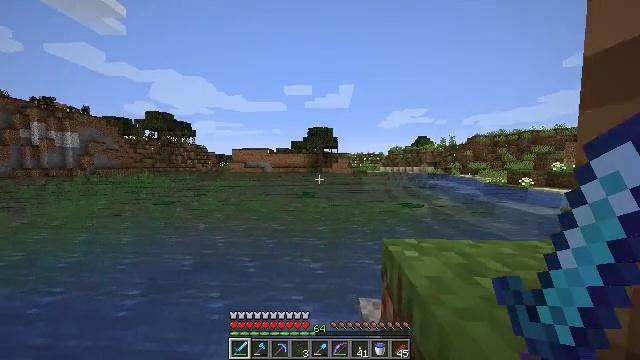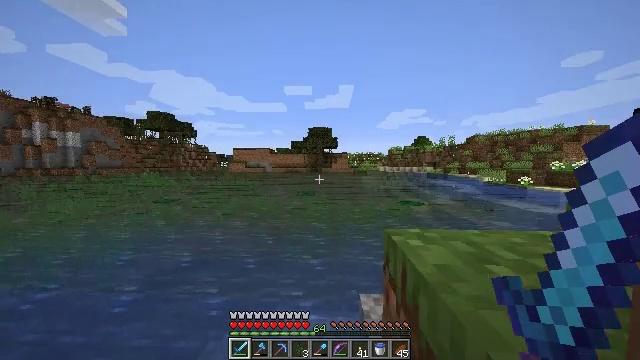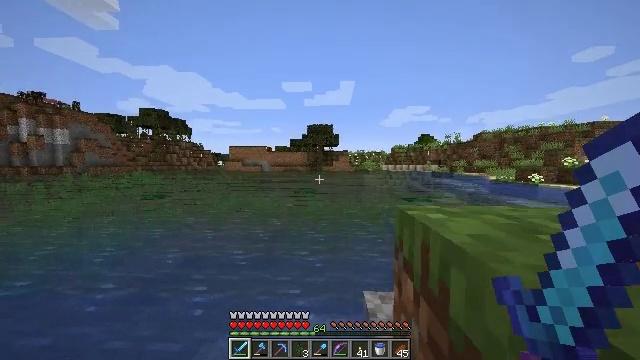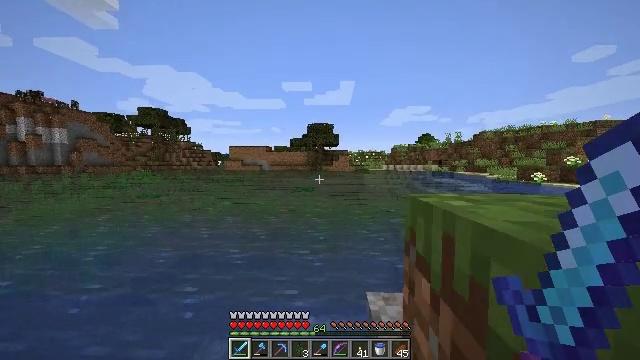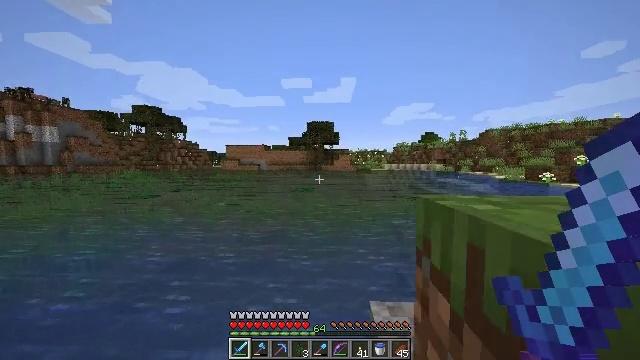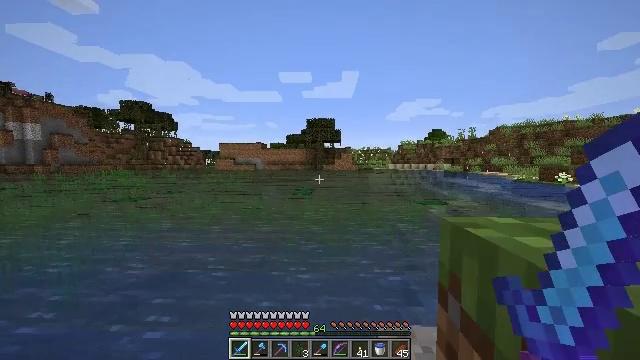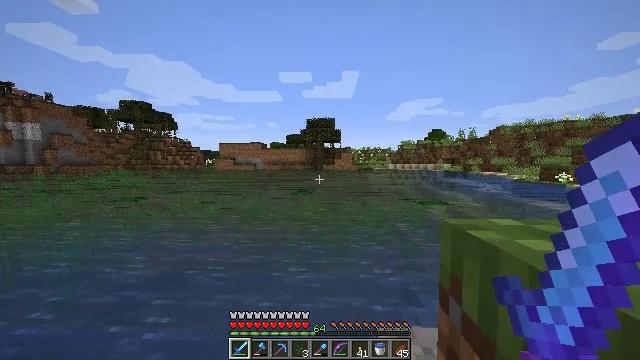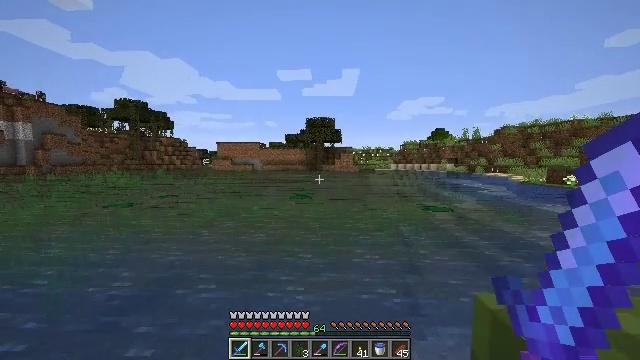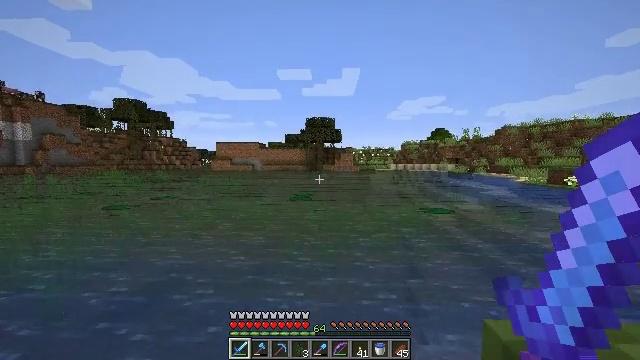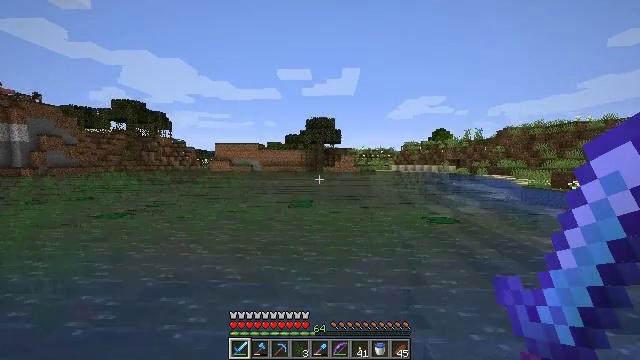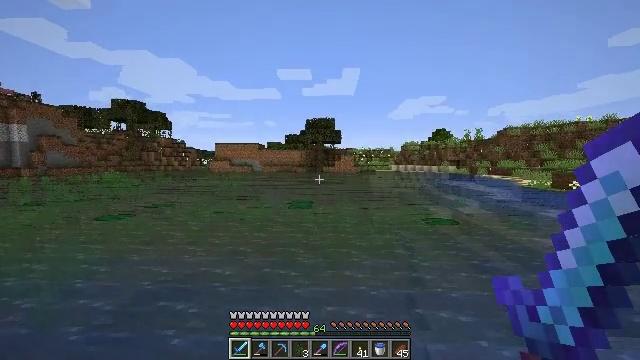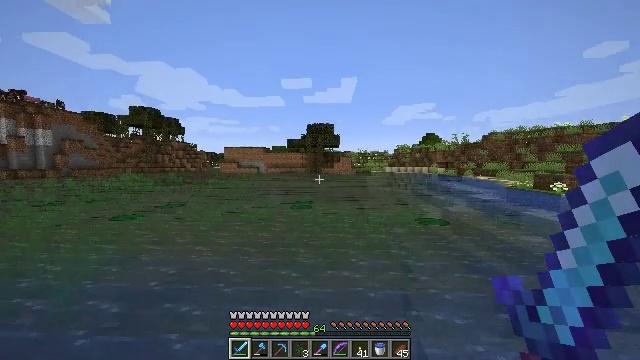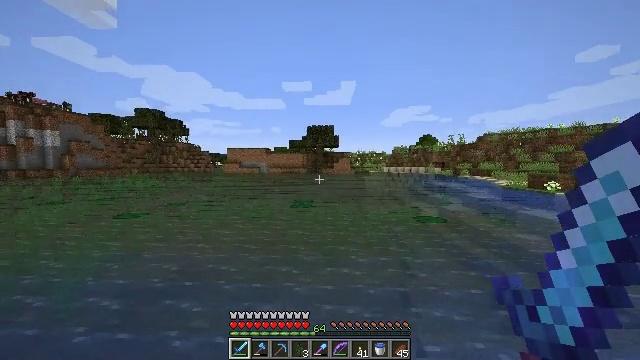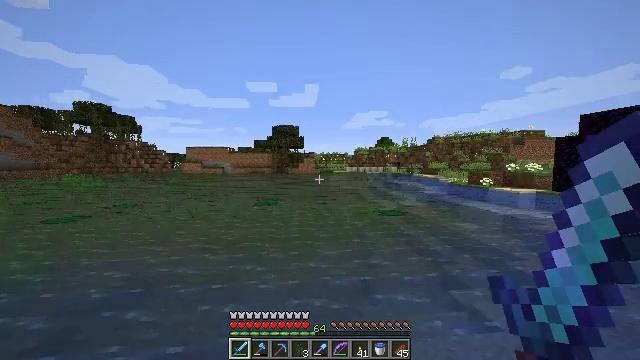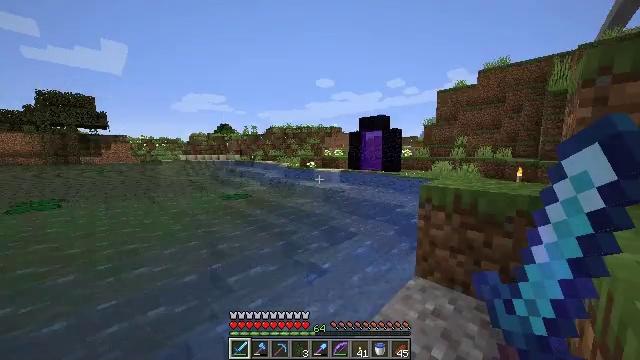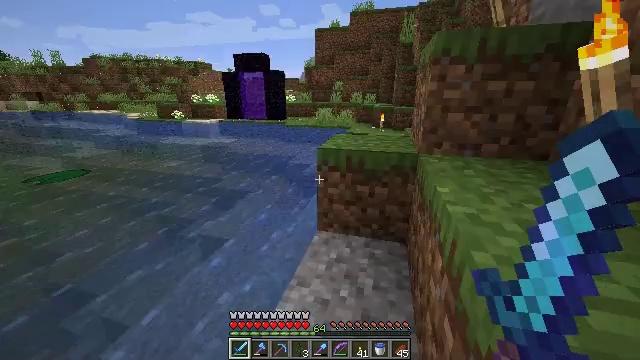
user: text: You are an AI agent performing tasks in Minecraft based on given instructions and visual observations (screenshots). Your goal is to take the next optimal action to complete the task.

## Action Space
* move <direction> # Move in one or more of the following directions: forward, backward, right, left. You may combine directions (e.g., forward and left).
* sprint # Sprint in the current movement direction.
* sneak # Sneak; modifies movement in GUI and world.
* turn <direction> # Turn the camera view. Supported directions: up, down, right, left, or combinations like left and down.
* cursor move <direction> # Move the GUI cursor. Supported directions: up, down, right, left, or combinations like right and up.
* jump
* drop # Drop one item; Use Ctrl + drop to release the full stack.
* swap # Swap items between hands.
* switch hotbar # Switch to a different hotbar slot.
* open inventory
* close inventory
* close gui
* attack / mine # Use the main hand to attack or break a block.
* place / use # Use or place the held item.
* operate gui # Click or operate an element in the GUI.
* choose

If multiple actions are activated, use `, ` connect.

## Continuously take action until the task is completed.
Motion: motion action
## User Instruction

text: Break the melon to get slices.
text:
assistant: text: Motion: move forward, sprint, jump
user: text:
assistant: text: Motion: move forward, sprint, jump
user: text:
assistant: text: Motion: move forward, sprint, jump
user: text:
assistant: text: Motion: move forward, sprint, jump
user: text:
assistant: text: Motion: move forward, sprint, jump
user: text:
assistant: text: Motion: move forward, sprint, jump
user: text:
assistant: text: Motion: move forward, sprint, jump
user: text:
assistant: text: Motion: move forward, sprint, jump
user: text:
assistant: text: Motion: move forward, sprint, jump
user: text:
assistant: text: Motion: move forward, sprint, jump
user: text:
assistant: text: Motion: move forward, sprint, jump
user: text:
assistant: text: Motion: move forward, sprint, jump
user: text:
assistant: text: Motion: move forward, sprint, turn right, jump
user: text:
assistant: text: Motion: move forward, sprint, turn right and down, jump
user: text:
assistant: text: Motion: move forward and move right, sprint, turn right and down, jump
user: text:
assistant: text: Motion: move forward and move right, sprint, turn right and down, jump
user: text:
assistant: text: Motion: move forward and move right, sprint, turn right, jump
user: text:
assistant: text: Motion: move forward and move right, sprint, jump
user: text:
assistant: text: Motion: move forward, sprint, jump
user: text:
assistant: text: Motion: move forward, sprint, jump
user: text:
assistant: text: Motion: move forward, sprint, jump
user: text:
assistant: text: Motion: move forward, sprint, jump
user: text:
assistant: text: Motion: move forward, sprint, jump
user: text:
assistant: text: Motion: move forward, sprint, jump
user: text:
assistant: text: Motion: move forward, sprint, turn left and up, jump
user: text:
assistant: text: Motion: move forward, sprint, turn left and up, jump
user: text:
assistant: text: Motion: move forward, sprint, jump
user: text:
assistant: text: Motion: move forward, sprint, jump
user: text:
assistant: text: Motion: move forward, sprint, jump
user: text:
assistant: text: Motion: move forward, sprint, jump